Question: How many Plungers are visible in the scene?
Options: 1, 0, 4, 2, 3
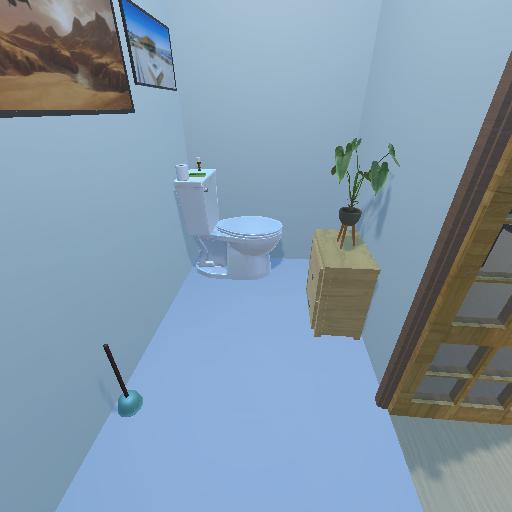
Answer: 1